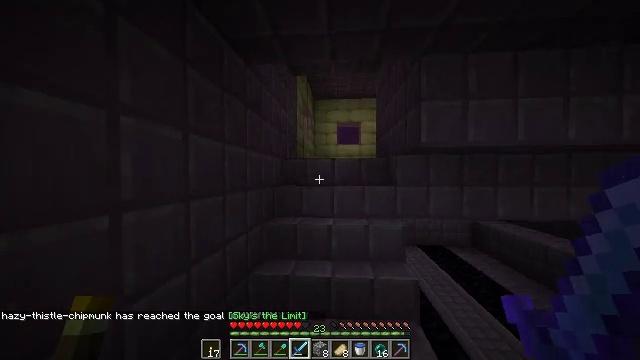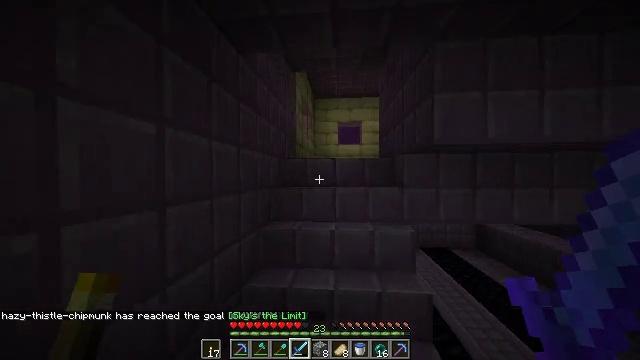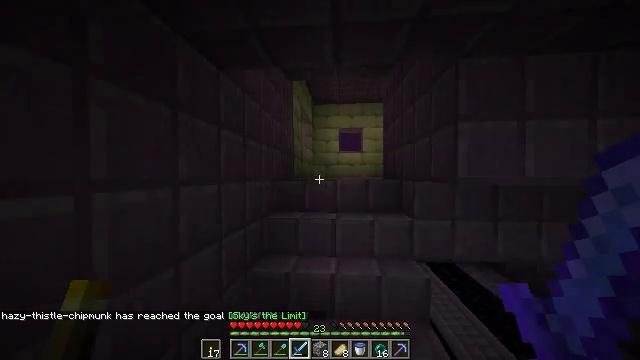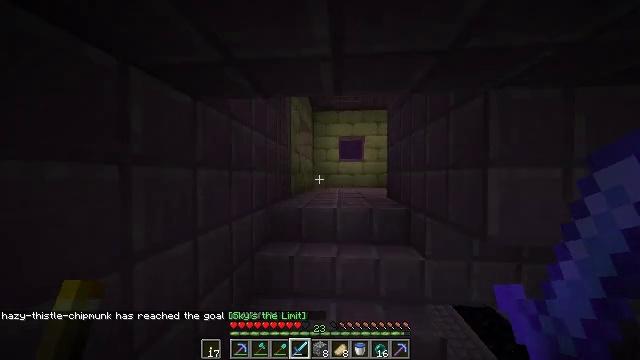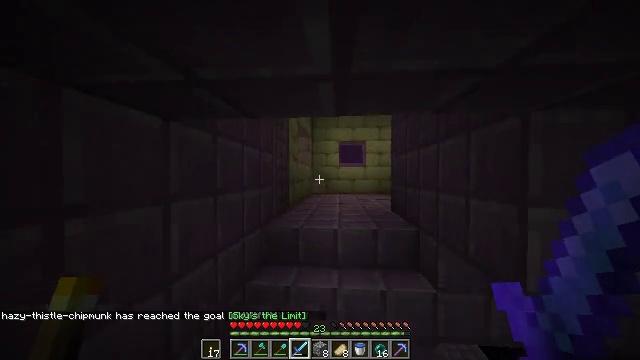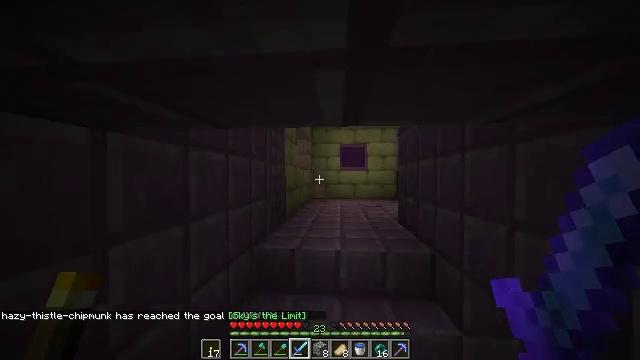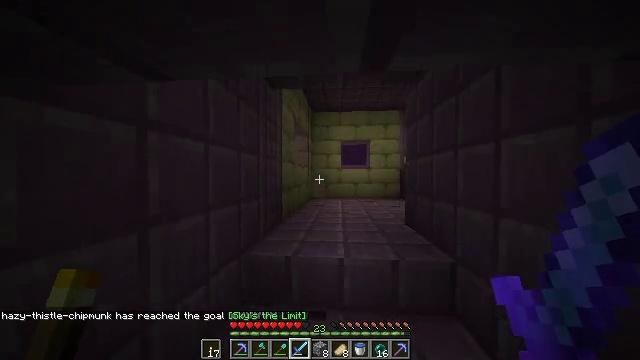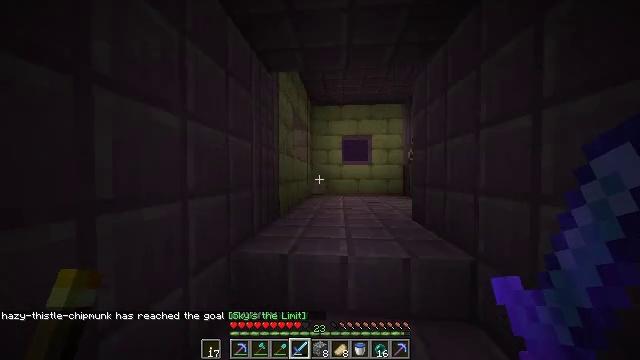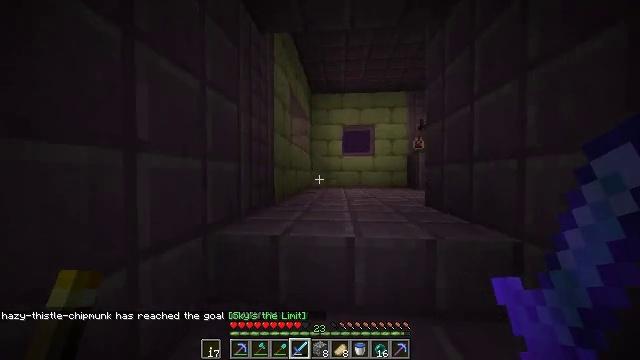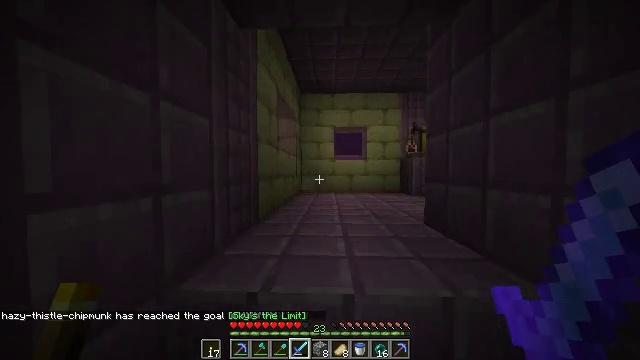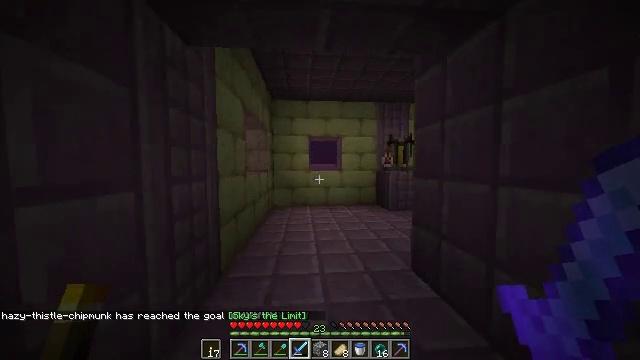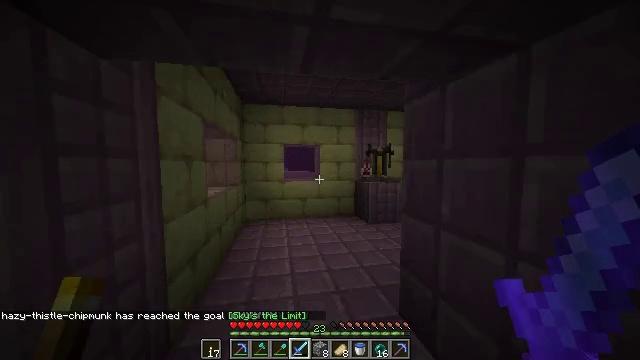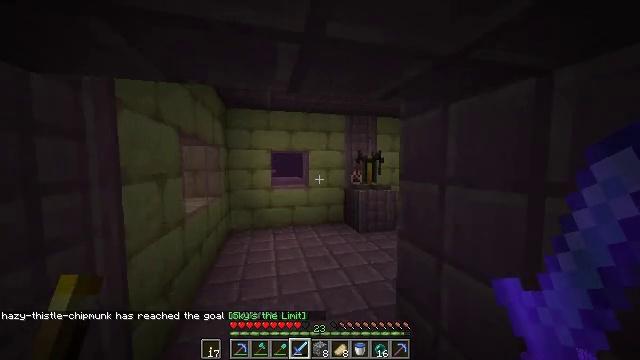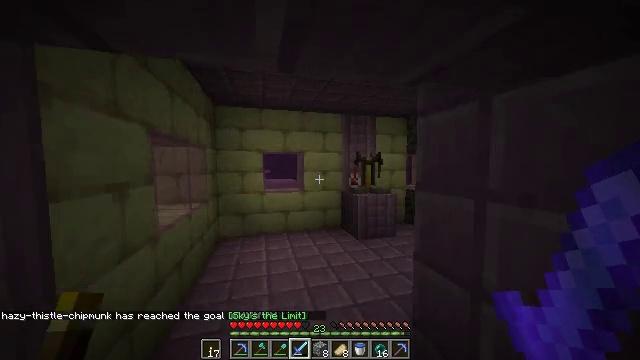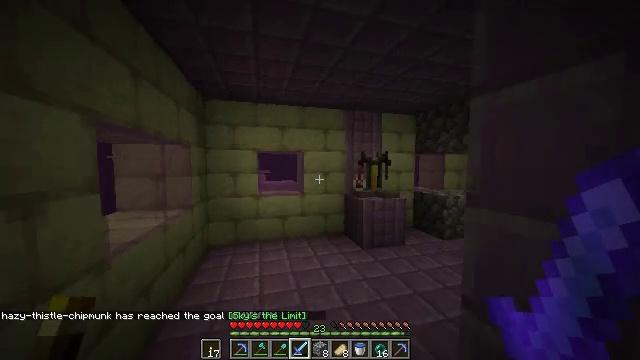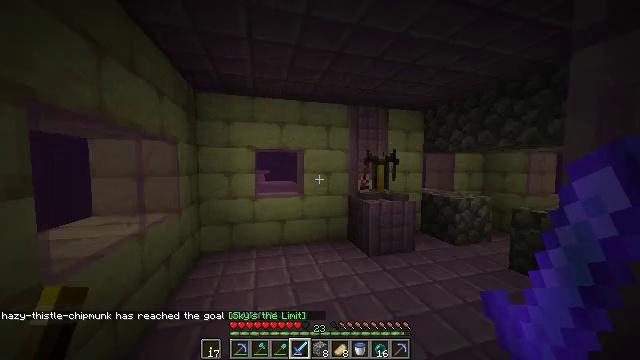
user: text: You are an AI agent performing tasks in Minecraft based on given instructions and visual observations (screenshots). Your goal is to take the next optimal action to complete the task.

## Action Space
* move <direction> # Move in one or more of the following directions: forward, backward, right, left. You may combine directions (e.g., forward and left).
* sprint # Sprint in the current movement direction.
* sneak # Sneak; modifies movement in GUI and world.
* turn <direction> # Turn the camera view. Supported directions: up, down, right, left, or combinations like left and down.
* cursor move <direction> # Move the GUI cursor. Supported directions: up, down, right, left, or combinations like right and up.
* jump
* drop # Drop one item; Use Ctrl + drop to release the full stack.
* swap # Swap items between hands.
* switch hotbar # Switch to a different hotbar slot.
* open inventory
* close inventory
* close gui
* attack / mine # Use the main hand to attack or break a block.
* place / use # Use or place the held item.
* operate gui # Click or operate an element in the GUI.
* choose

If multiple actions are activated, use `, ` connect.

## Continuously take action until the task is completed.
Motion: motion action
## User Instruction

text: Break the brewing stand to collect it.
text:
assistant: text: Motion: move forward, jump
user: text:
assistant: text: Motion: move forward, jump
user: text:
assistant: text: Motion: move forward, jump
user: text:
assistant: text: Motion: move forward, sprint, jump
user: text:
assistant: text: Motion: move forward, sprint, jump
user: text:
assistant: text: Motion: move forward, sprint, jump
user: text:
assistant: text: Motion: move forward, jump
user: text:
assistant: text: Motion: move forward, jump
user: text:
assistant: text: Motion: move forward, turn right, jump
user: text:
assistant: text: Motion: move forward, turn right and down, jump
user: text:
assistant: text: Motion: move forward, turn right, jump
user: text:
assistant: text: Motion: move forward, turn right, jump
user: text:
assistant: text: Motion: move forward, turn right, jump
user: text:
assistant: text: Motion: move forward, jump
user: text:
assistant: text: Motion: move forward and move left, jump
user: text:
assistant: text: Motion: move forward and move left, turn right, jump
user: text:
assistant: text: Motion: move forward and move left, turn right and down, jump
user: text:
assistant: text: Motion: move forward, turn right and down, jump
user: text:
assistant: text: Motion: move forward, turn right and down, jump
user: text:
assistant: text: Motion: move forward, turn right and down, jump
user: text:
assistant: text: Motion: move forward, turn right and down
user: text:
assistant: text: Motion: move forward
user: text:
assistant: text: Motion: move forward
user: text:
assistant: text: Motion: move forward
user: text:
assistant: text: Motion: move forward
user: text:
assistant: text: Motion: move forward and move right, turn left
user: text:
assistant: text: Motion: move forward and move right, turn left and down
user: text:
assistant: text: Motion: move forward and move right, turn left and down
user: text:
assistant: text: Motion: move forward and move right, turn left and down
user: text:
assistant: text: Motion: turn left and down